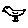
Label: bird